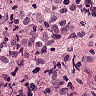
Metastatic tissue present: yes